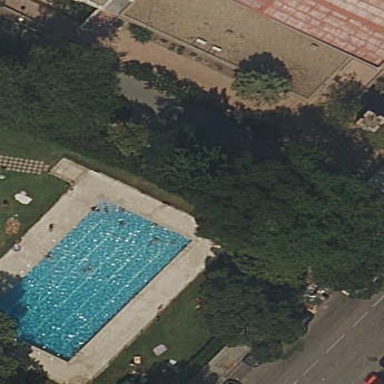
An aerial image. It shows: Swimming pool located in leisure land.